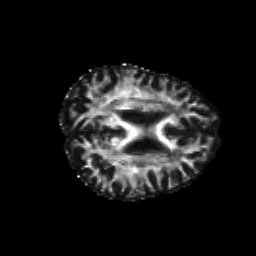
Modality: FA
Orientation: axial
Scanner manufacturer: siemens
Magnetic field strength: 3 T
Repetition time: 6.8 s
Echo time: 0.093 s